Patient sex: M
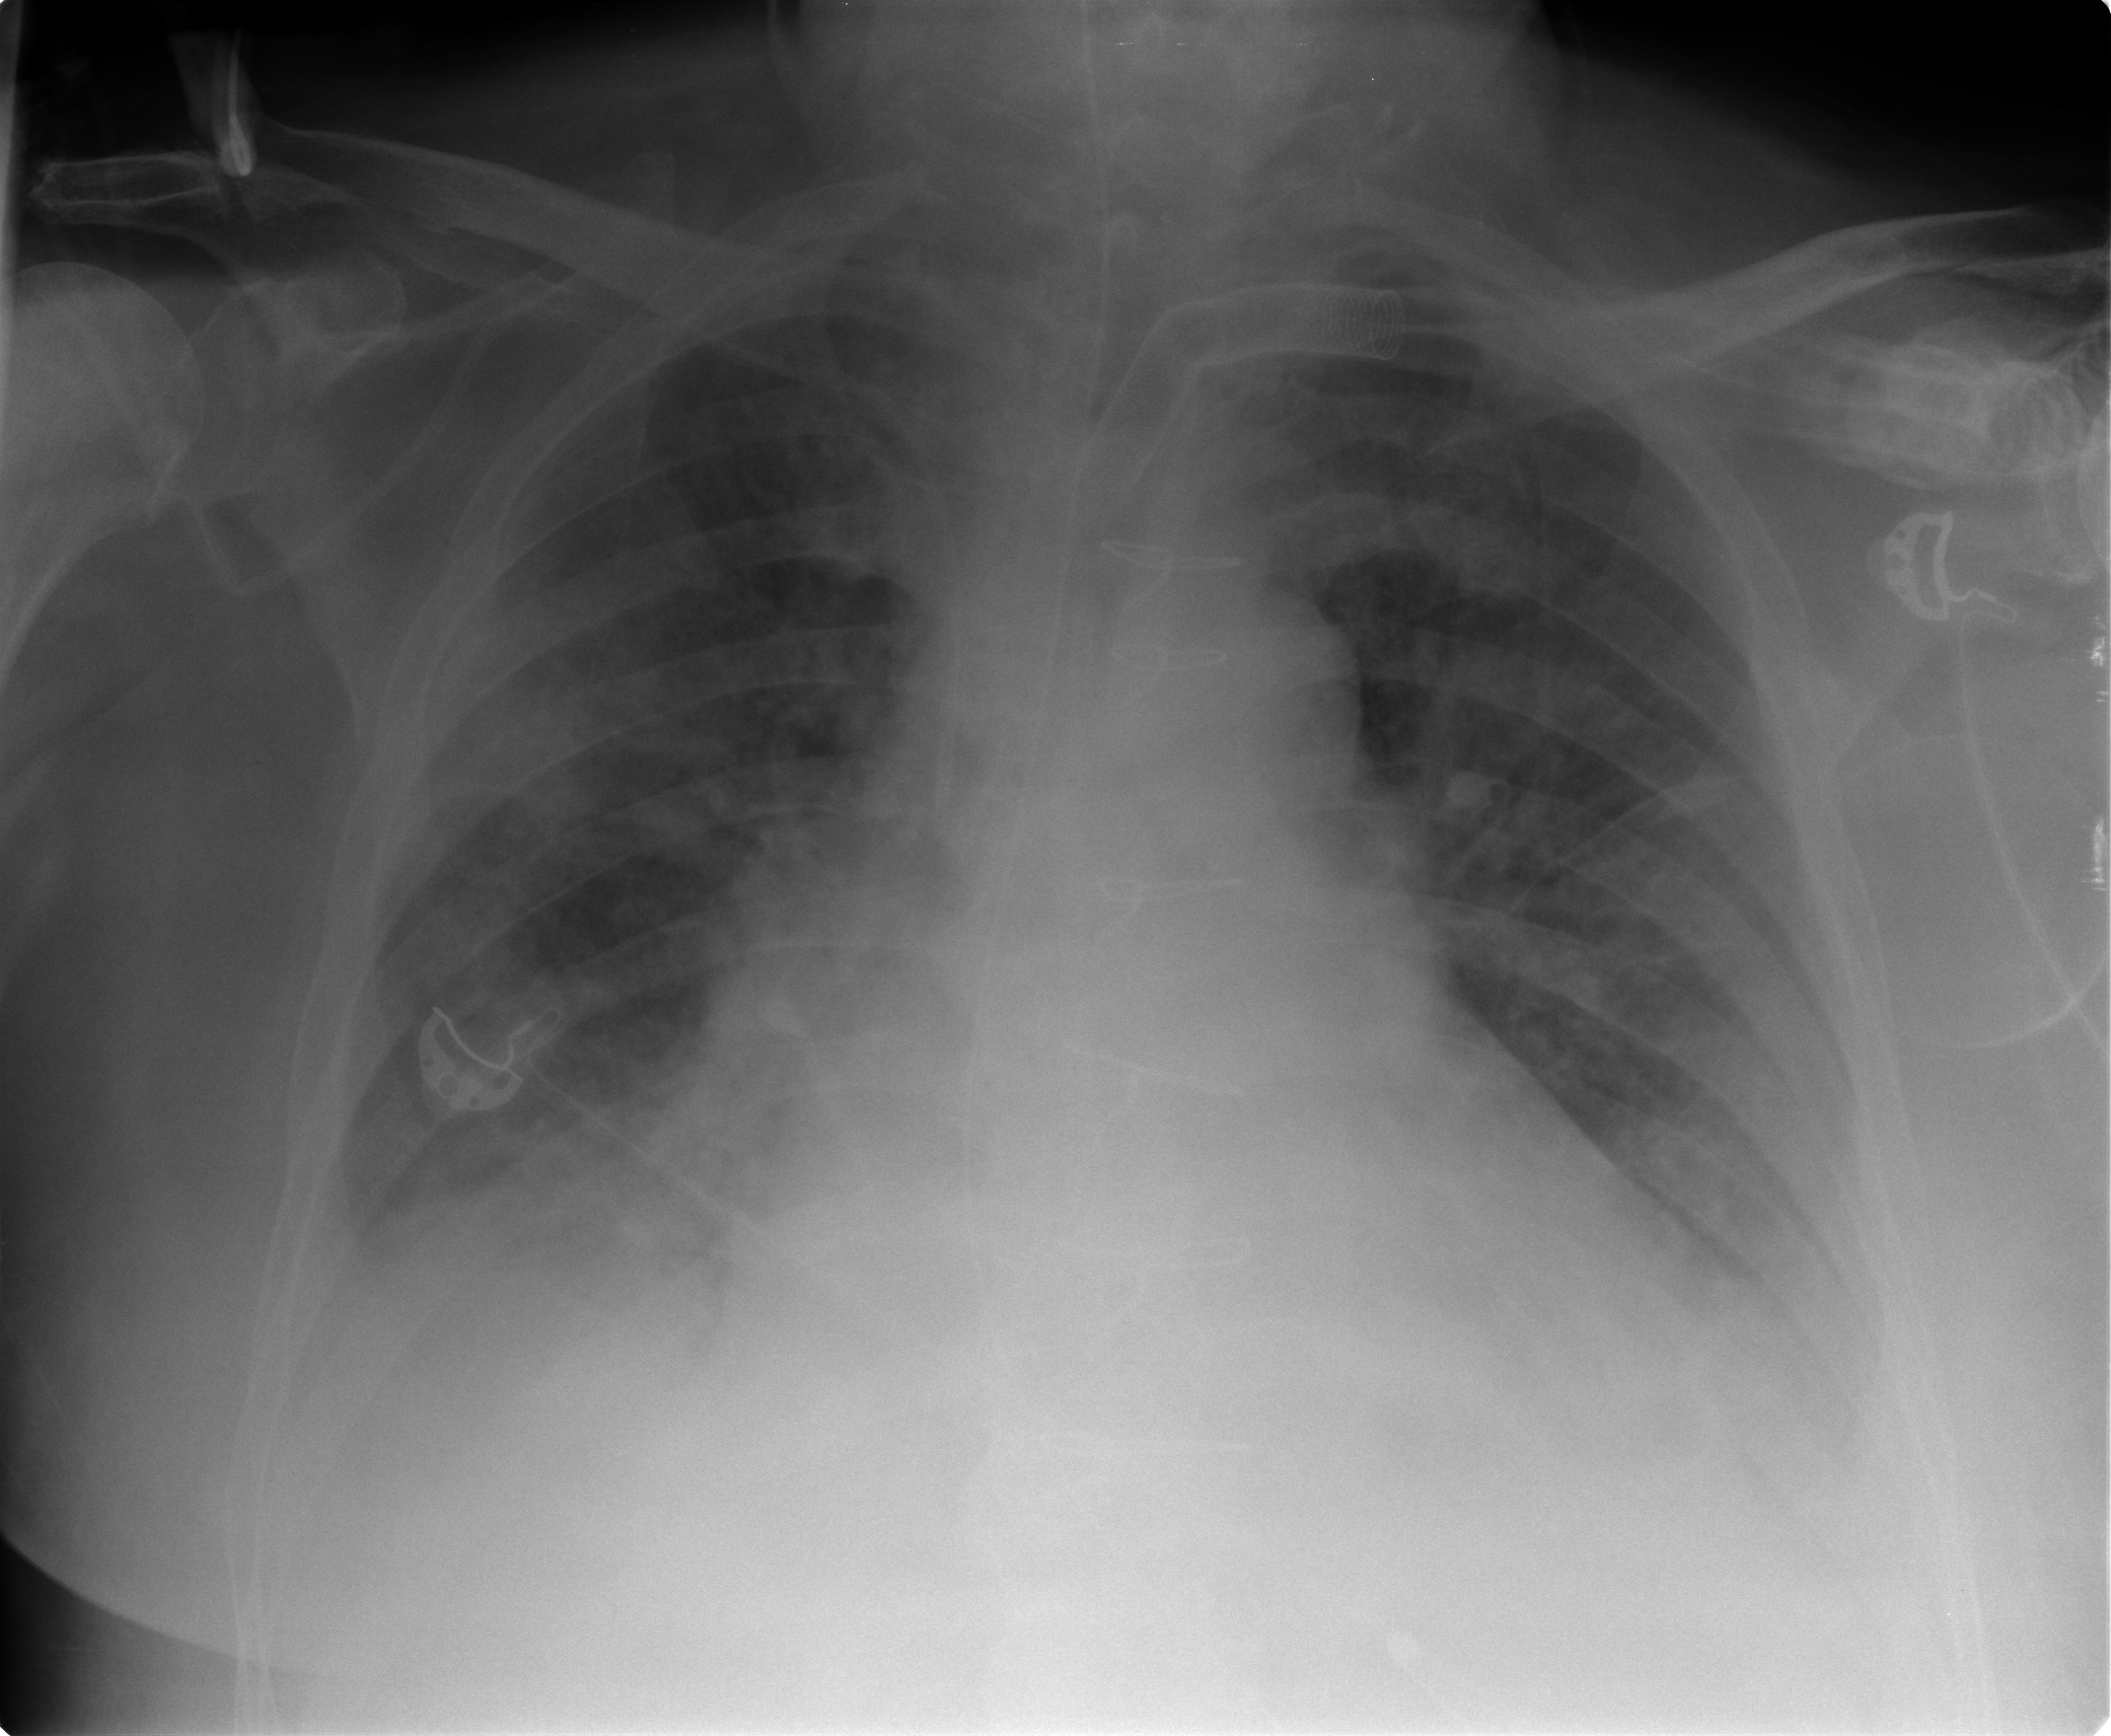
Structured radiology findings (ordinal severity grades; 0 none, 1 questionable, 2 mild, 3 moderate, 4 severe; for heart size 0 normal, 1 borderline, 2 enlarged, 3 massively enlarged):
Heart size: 2
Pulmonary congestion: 2
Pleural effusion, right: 2
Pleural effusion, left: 2
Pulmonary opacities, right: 2
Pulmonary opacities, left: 2
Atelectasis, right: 2
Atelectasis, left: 2